Question: I have a 'pins' table (like standard posts) and 'users' are able to 'bookmark' each 'pin'. However, I want to stop 'users' from bookmarking the same 'pin' multiple times, as it creates duplicate records.
The bookmark table looks like:

It takes no actual content as such, just a relationship between the 'pin_id' and the 'user_id'. I suppose they are the two fields I'd like to avoid duplication on.
In my app, bookmarks are a nested resource under pins, like so:
'''
resources :pins, :path => "pin" do
resources :bookmarks, :path => "bookmark"
end
'''
What would be the best way to avoid duplicates?
My create statement is:
'''
def create
@pin = Pin.find(params[:pin_id])
@bookmark = @pin.bookmarks.build(:user_id => current_user.id)
@bookmark.save
end
'''
This saves a record, with the users logged in id.
My bookmark model:
'''
class Bookmark < ActiveRecord::Base
belongs_to :user
belongs_to :pin
end
'''
Thanks!
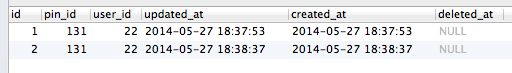
Answer: You can add uniqee validation:
'''
class Bookmark < ActiveRecord::Base
belongs_to :user
belongs_to :pin
validates :pin_id, uniqueness: { scope: :user_id }
end
'''
However you will also need to set a unique index in your database, as all the validations can be a subject of condition race.
'''
add_index :bookmarks, [:pin_id, :user_id], unique: true
'''
UPDATE:
As mentioned by @engineersmnky, you should fork your flow on the result of 'save' method in your create statement. Currently your application will behave the same regardless whether bookmark has been persisted or not which might result in user loosing his input.